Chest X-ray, PA view. Patient: 69 years old, sex M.
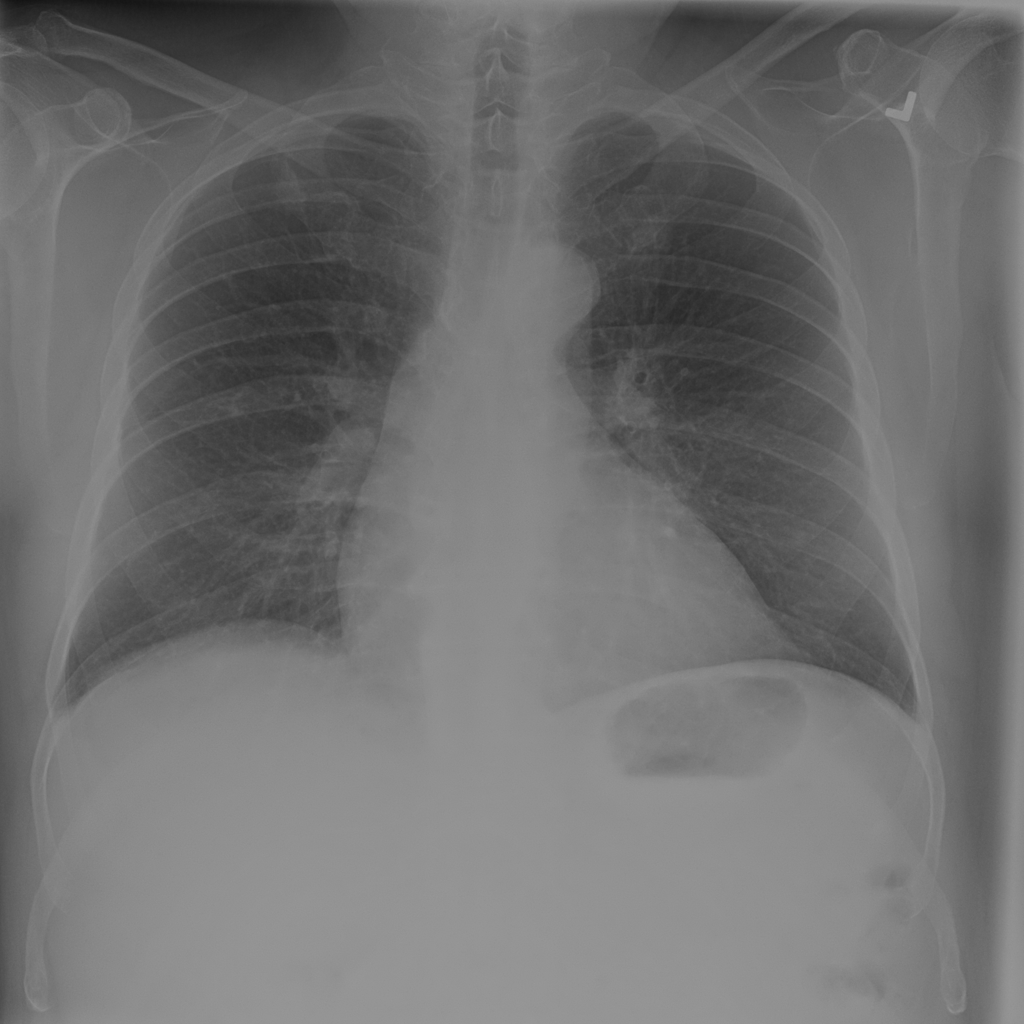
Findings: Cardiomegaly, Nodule